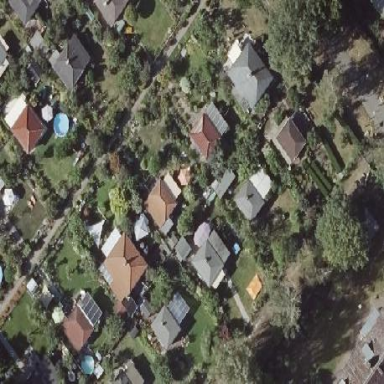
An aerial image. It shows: Plot in the allotments.